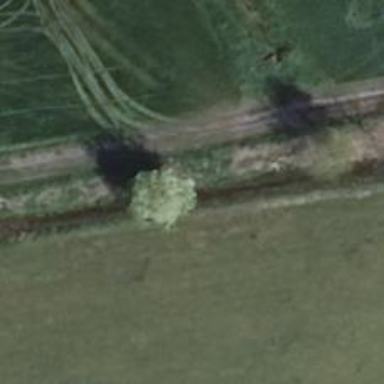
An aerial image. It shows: Deciduous broadleaved tree.